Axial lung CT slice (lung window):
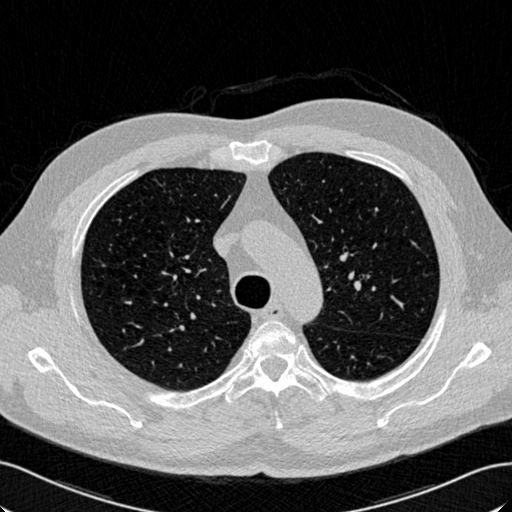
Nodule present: no